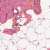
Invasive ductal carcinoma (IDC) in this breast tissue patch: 0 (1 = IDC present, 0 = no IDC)